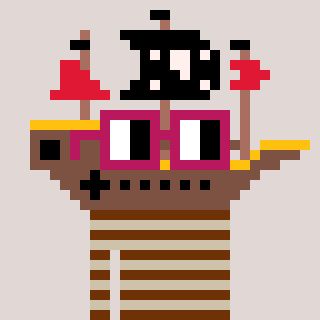
a pixel art character with square dark red glasses, a pirateship-shaped head and a bege-colored body on a warm background